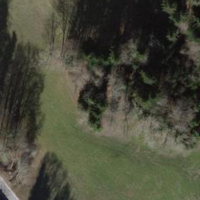
EUNIS habitat code: 44
Species observed at this site:
Cephalanthera longifolia